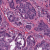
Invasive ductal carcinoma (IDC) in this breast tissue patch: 1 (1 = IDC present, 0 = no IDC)